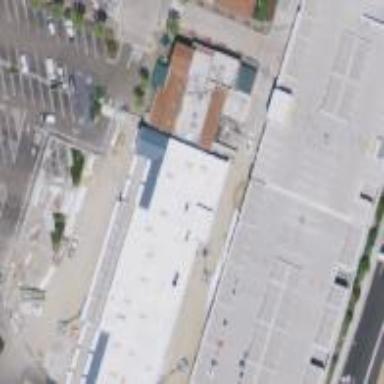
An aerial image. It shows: Commercial building.